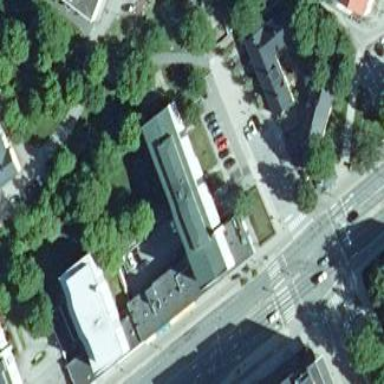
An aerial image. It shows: Building with gabled metal roof.